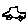
Label: car